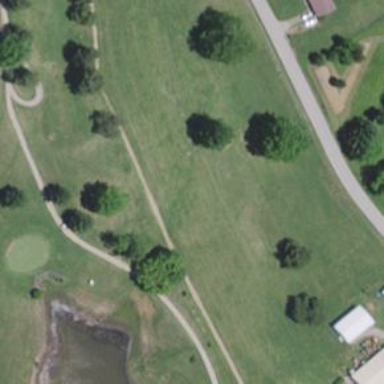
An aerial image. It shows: Golf hole.